Question: I have been trying to get some script that just displays a texture on a square using texcoords.
If possible can you edit the script so that it works as from there I can workout how you did it as thats how I learn.
'''
import Control.Monad (unless, when)
import Graphics.Rendering.OpenGL
import qualified Graphics.UI.GLFW as G
import System.Exit
import System.IO
import Texture
import Data.IORef
import Graphics.GLUtil
import qualified Data.Set as Set
main :: IO ()
main = do
let errorCallback err description = hPutStrLn stderr description
G.setErrorCallback (Just errorCallback)
successfulInit <- G.init
if not successfulInit
then exitFailure
else do
mw <- G.createWindow 640 480 "Simple example, haskell style" Nothing Nothing
case mw of Nothing -> (G.terminate >> exitFailure)
Just window -> do
G.makeContextCurrent mw
preMainLoop window
G.destroyWindow window
G.terminate
exitSuccess
preMainLoop :: G.Window -> IO ()
preMainLoop window = do
tex <- loadGLTextureFromFile "texture/metal.png"
clearColor $= Color4 0.9 0.1243 <PHONE> 1.0
depthFunc $= Just Lequal
blendFunc $= (SrcAlpha, OneMinusSrcAlpha)
normalize $= Enabled
texture Texture2D $= Enabled
shadeModel $= Smooth
mainLoop tex window
mainLoop :: TextureObject -> G.Window -> IO ()
mainLoop tex window = do
action <- (G.windowShouldClose window)
unless action $ do
viewWindow window
cal tex
G.swapBuffers window
G.pollEvents
mainLoop tex window
cal tex = do
preservingMatrix $ do
rotate 90 (Vector3 1 0 0 :: Vector3 GLfloat)
withTextures2D [tex] $ draw tex
draw tex = do
textureBinding Texture2D $= Just tex
renderPrimitive Quads $ do
n 0 1 0
t 0 1 >> v 1 (-1) 1
t 1 1 >> v 1 (-1) (-1)
t 1 0 >> v (-1) (-1) (-1)
t 0 0 >> v (-1) (-1) 1
where v x y z = vertex (Vertex3 x y z :: Vertex3 GLfloat)
n x y z = normal (Normal3 x y z :: Normal3 GLfloat)
t u v = texCoord (TexCoord2 u v :: TexCoord2 GLfloat)
viewWindow window = do
(width, height) <- G.getFramebufferSize window
viewport $= (Position 0 0, Size (fromIntegral width) (fromIntegral height))
clear [ColorBuffer, DepthBuffer]
matrixMode $= Projection
loadIdentity
perspective 90 (fromIntegral(width)/fromIntegral(height)) 0.01 40
matrixMode $= Modelview 0
'''
here is the image I have been using
'''
module Texture
(
loadGLTextureFromFile,
) where
import Graphics.Rendering.OpenGL
import Graphics.GLUtil
import Codec.Picture
import qualified Graphics.Rendering.OpenGL as GL
import qualified Graphics.GLUtil as GLU
import qualified Codec.Picture as Pic
loadGLTextureFromFile :: FilePath -> IO GL.TextureObject
loadGLTextureFromFile fp = do
possibleImage <- Pic.readImage fp
case possibleImage of
Left err -> do
print err
loadGLTextureFromFile "data/fail texture.png"
Right (Pic.ImageRGBA8 x) -> convertToGL x GLU.TexRGBA
Right (Pic.ImageRGBA16 x) -> convertToGL x GLU.TexRGBA
Right (Pic.ImageRGB8 x) -> convertToGL x GLU.TexRGB
Right (Pic.ImageRGB16 x) -> convertToGL x GLU.TexRGB
Right (Pic.ImageYCbCr8 x) -> convertToGL x GLU.TexRGB
Right _ -> do
print "image not found"
loadGLTextureFromFile "data/fail texture.png"
where
convertToGL x texCol = do
tex <- GLU.loadTexture (GLU.TexInfo
(fromIntegral (Pic.imageWidth x))
(fromIntegral (Pic.imageHeight x))
texCol (Pic.imageData x))
textureWrapMode Texture2D S $= (Mirrored, ClampToEdge)
textureWrapMode Texture2D T $= (Mirrored, ClampToEdge)
return tex
'''
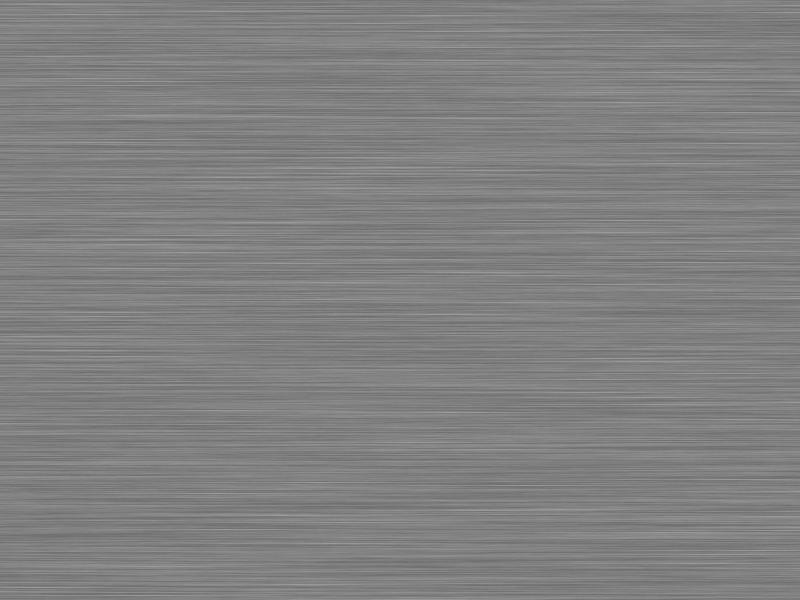
Answer: So i fixed by using
'''
loadGLTextureFromFile :: FilePath -> IO GL.TextureObject
loadGLTextureFromFile f = do t <- either error id <$> readTexture f
textureFilter Texture2D $= ((Linear', Nothing), Linear')
texture2DWrap $= (Mirrored, ClampToEdge)
return t
'''